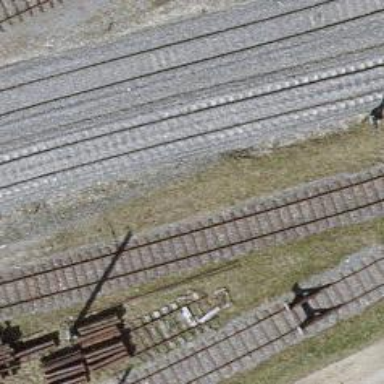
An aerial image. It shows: Rail yard with electrified rails and single track.